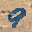
Label: 9